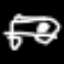
Label: leaf